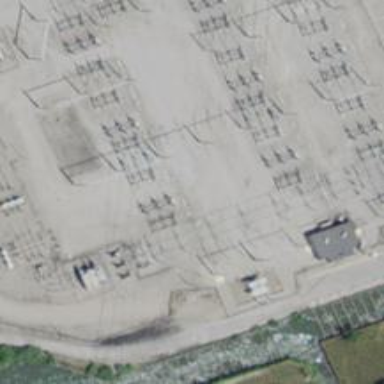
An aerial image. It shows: Switch used for power control.